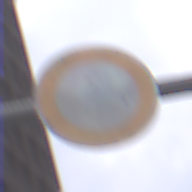
Verkehrszeichen: VerbotFahrzeugeAllerArt
Umgebung: Outdoor, Urban
Tageszeit: MorningAfternoon
Wetter: Overcast
Licht: Natural
Jahreszeit: NotSpecified
Kontrast: LowContrast